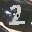
Label: 2